Field crop: maize
Growth stage: 2
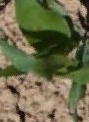
Species: maize